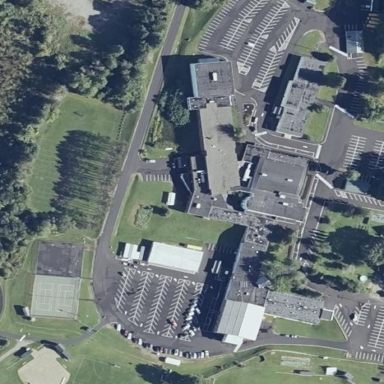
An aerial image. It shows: School building with school amenities.